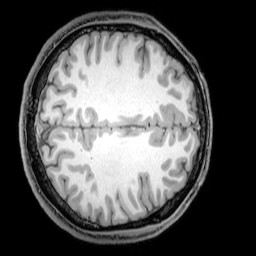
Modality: T1w
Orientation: axial
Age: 23
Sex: male
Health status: healthy
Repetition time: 0.081 s
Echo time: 0.037 s